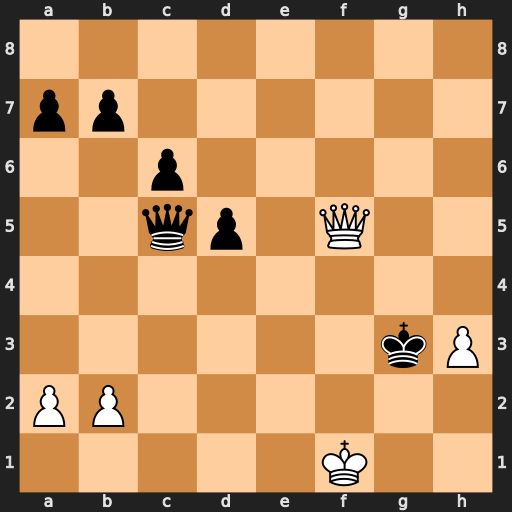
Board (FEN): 8/pp6/2p5/2qp1Q2/8/6kP/PP6/5K2
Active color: w
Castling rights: -
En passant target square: -
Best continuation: Qg4+ Kh2 Qg2#